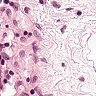
Metastatic tissue present: no